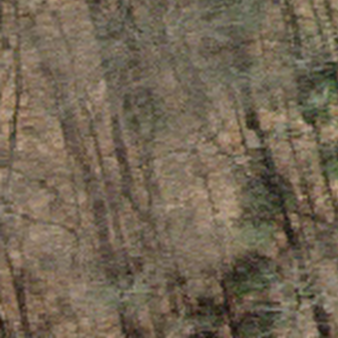
Label: other